Question: Picture to show task:

First I am sorry, for my bad to for expressing my mind.
I have such a task, I don't need that you do it for me.
'Vehicle' is parent class for 'Sedan' (Cause Sedan class is String type).
1. How to extend or implement Vehicle class with universal class?
2. I forgot to ask my teacher, but maybe you will know, what means striped pointer to Owner class, and what is that: has a?
P.S. If you need code that I have written already, I will show you.
So this is my parent Vehicle class:
'''
public class Vehicle {
private int vehicleNumber;
protected int fuelTankSize;
protected int maxSpeed;
protected Owner owner;
//1
public Vehicle(int vehicleNumber){
this.vehicleNumber = vehicleNumber;
}
//2
public Vehicle(int vehicleNumber, int fuelTankSize) {
this.vehicleNumber = vehicleNumber;
this.fuelTankSize = fuelTankSize;
}
//3
public Vehicle(int vehicleNumber, int fuelTankSize, int maxSpeed) {
this.vehicleNumber = vehicleNumber;
this.fuelTankSize = fuelTankSize;
this.maxSpeed = maxSpeed;
}
//4
public Vehicle(int vehicleNumber, int fuelTankSize, int maxSpeed, Owner owner) {
this.vehicleNumber = vehicleNumber;
this.fuelTankSize = fuelTankSize;
this.maxSpeed = maxSpeed;
this.owner = owner;
}
//1
public int getMaxSpeed() {
return maxSpeed;
}
public void setMaxSpeed (int maxSpeed){
this.maxSpeed = maxSpeed;
}
//2
protected int getFuelTankSize(){
return fuelTankSize;
}
protected void setFuelTankSize (int fuelTankSize){
this.fuelTankSize = fuelTankSize;
}
//3
public Owner getOwner(){
return owner;
}
public void setOwner (Owner owner){
this.owner = owner;
}
}
'''
child Sedan with:
'''
public class Sedan extends Vehicle {
private String registrationIndex;{
}
public Sedan (int vehicleNumber, int fuelTankSize, int maxSpeed, String registrationIndex, Owner owner) {
super(vehicleNumber, fuelTankSize, maxSpeed, owner);
this.setRegistrationIndex (registrationIndex);
}
public String getRegistrationIndex (){
return registrationIndex;
}
public void setRegistrationIndex (String registrationIndex) {
this.registrationIndex = registrationIndex;
}
}
'''
second Universal child without an error:
'''
public class Universal extends Vehicle {
private int trunkSize;
public Universal (int vehicleNumber, int fuelTankSize, int maxSpeed, int trunkSize, Owner owner) {
super(vehicleNumber, fuelTankSize, maxSpeed, owner);
this.setTrunkSize (trunkSize);
}
public int getTrunkSize() {
return trunkSize;
}
public void setTrunkSize(int trunkSize) {
this.trunkSize = trunkSize;
}
public void printDescription() {
super.printDescription();
System.out.println("Universalo bagazines turis: " + getTrunkSize() + "l.");
}
}
'''
and some misterious (to me) Owner class:
'''
public class Owner {
public String firstName;
public String lastName;
public Owner (String firstName){
this.firstName = firstName;
}
public Owner (String firstName, String lastName){
this.firstName = firstName;
this.lastName = lastName;
}
}
'''
added VechileTest for testing:
'''
public class VehicleTest {
public static void main(String[] args) {
Vehicle vehicleInf = new Vehicle (1, 45, 260);
Universal universalInf = new Universal(2, 50, 220, 70);
Sedan sedanInf = new Sedan (3, 40, 180, "AVA 123");
vehicleInf.printDescription();
universalInf.printDescription();
sedanInf.printDescription();
}
}
'''
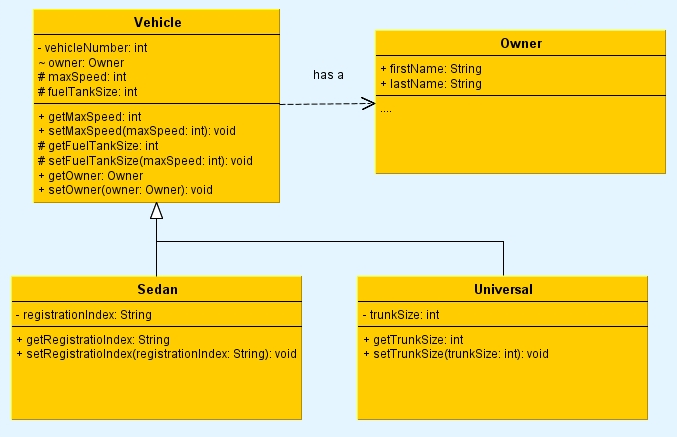
Answer: Well, 1st of all I recommend you read a good tutorial / explanation of UML class diagrams, like <URL> here for example.
After you know the basics, it should be easy to translate that into Java code.
I'll give you the code for the 'Universal' class and a start for your 'Vehicle'. The rest you'll have to do on your own.
The class Universal:
'''
public class Universal extends Vehicle {
private int trunkSize;
public int getTrunkSize() {
return this.trunkSize;
}
public void setTrunkSize(int trunkSize) {
this.trunkSize = trunkSize;
}
}
'''
As you can see the first block inside a class box refers to the variables. The '-' and '+' indicates the visibility (private for '-', public for '+').
The next block is about the methods, specifying visibility, return type, method name and parameters (type and name).
The arrow between 'Universal' and 'Vehicle' indicates a inheritance relationship (see in code that 'Universal extends Vehicle').
So all in all the diagram is a construction plan for your classes; at least for the static part, meaning the relationships and state they can have.
The start of class Vehicle:
'''
public class Vehicle {
private int vehicleNumber;
// the rest here ...
}
'''
Edit:
Well, now that I see your code, you seem to have a few misconceptions:
1. The Sedan type is not from type String, it is from type Sedan (which extends Vehicle). Just the new member variable in the Sedan type is of type String, does not matter.
2. To your 1st question: The Vehicle class is the base (parent) class of Sedan. You do not to do anything with it, inheritance is expressed from the child towards the parent, not the other way around. Vehicle should usually be declared abstract (as you cannot create an instance of a generic Vehicle), but this is not in the diagram.
3. To your 2nd question: The has a relationship is just this. It expressed that one class has another class as it's member (which is redundantely expressed inside the class diagram already), so nothing to do for that.
Additionally your code has a few issues:
1. I do not see any constructors declared in Vehicle class, those 4 can go.
2. Your Sedan has a superflous pair of {} after declaration of your registrationIndex variable.
3. Since your Vehicle has no default constructor, you must call this constructor from your Sedan class (or remove the constructors from Vehicle.
4. Your Universal class calls the Vehicle constructor with the trunkSize while the Vehicle constructor expects the vehicleNumber there.